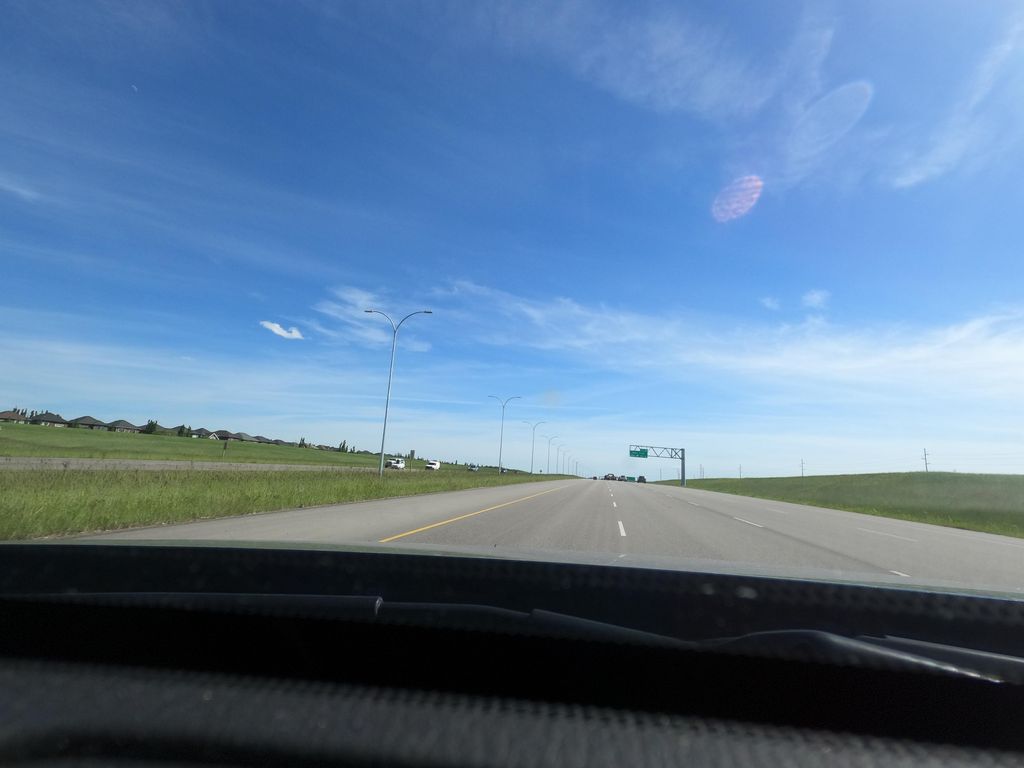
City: calgary